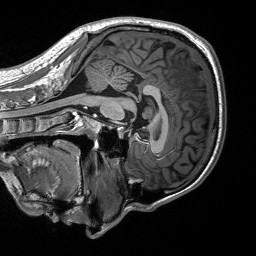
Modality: T1w
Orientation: sagittal
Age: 23
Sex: male
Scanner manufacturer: siemens
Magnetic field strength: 3 T
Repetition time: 2.53 s
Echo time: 0.00219 s